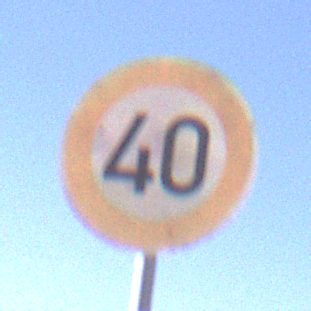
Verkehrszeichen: Geschwindigkeit40
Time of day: Midday
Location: Outdoor (Nature)
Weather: Clear
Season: NotSpecified
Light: Natural